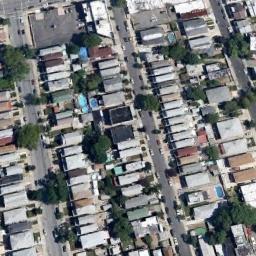
Label: residential